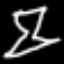
Label: hourglass